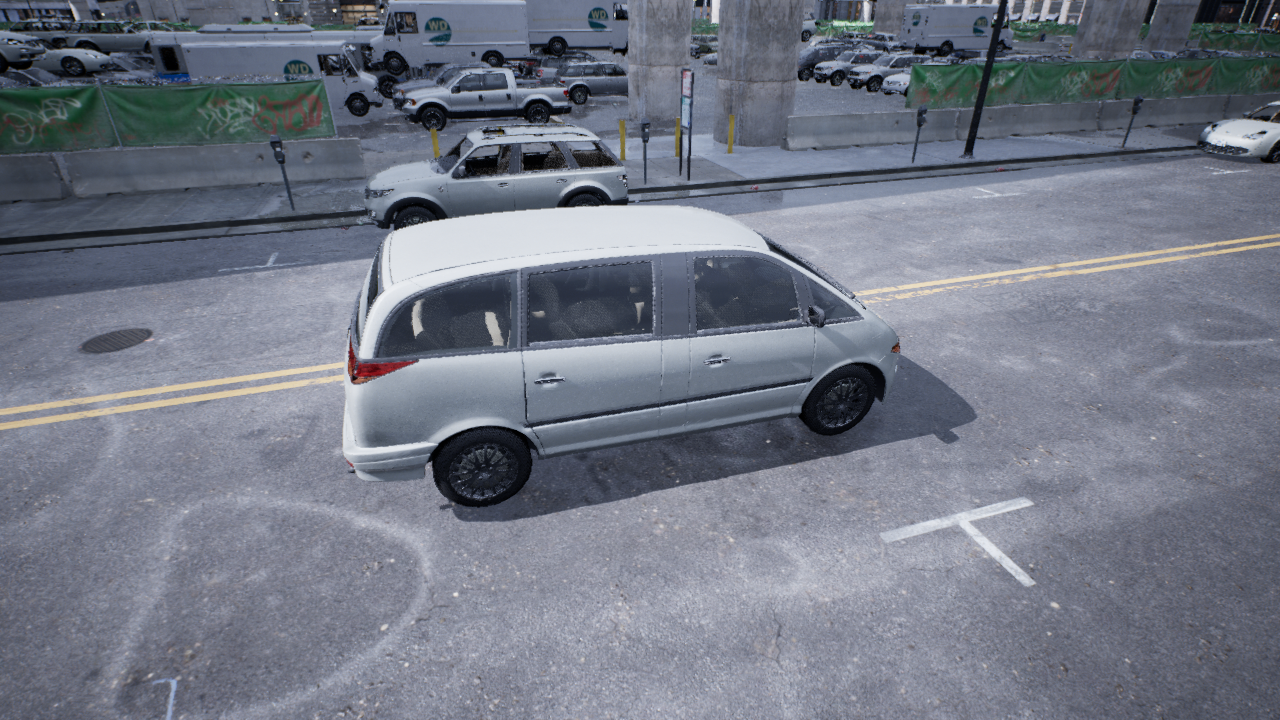
Venue: downtown
Lighting: overcast
Vehicle rig: minivan